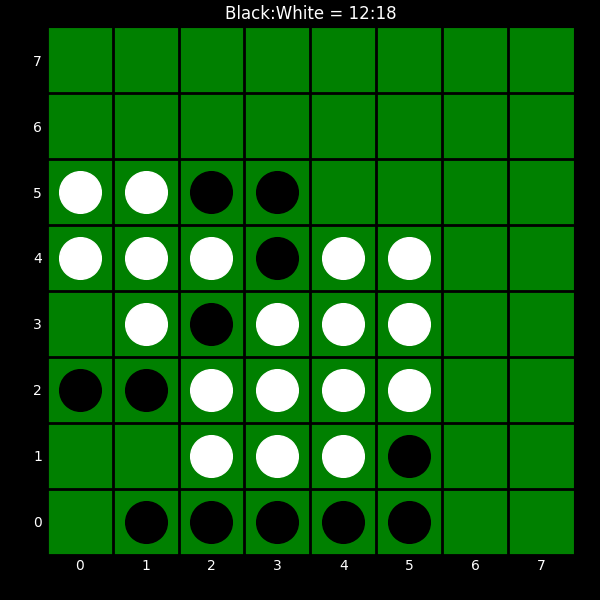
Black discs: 12
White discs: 18